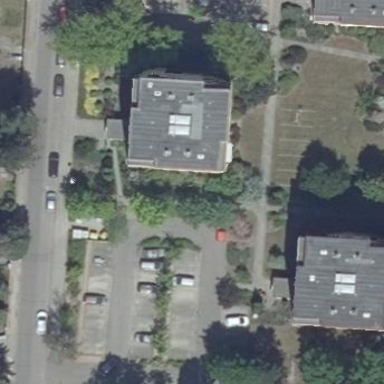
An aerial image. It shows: Parking area with surface.